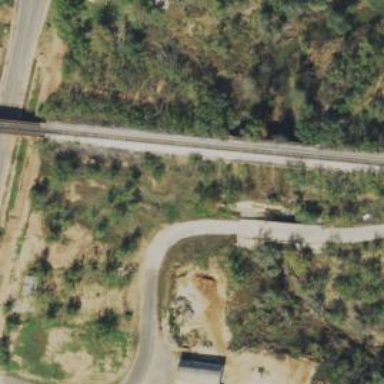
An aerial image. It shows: Railway bridge.